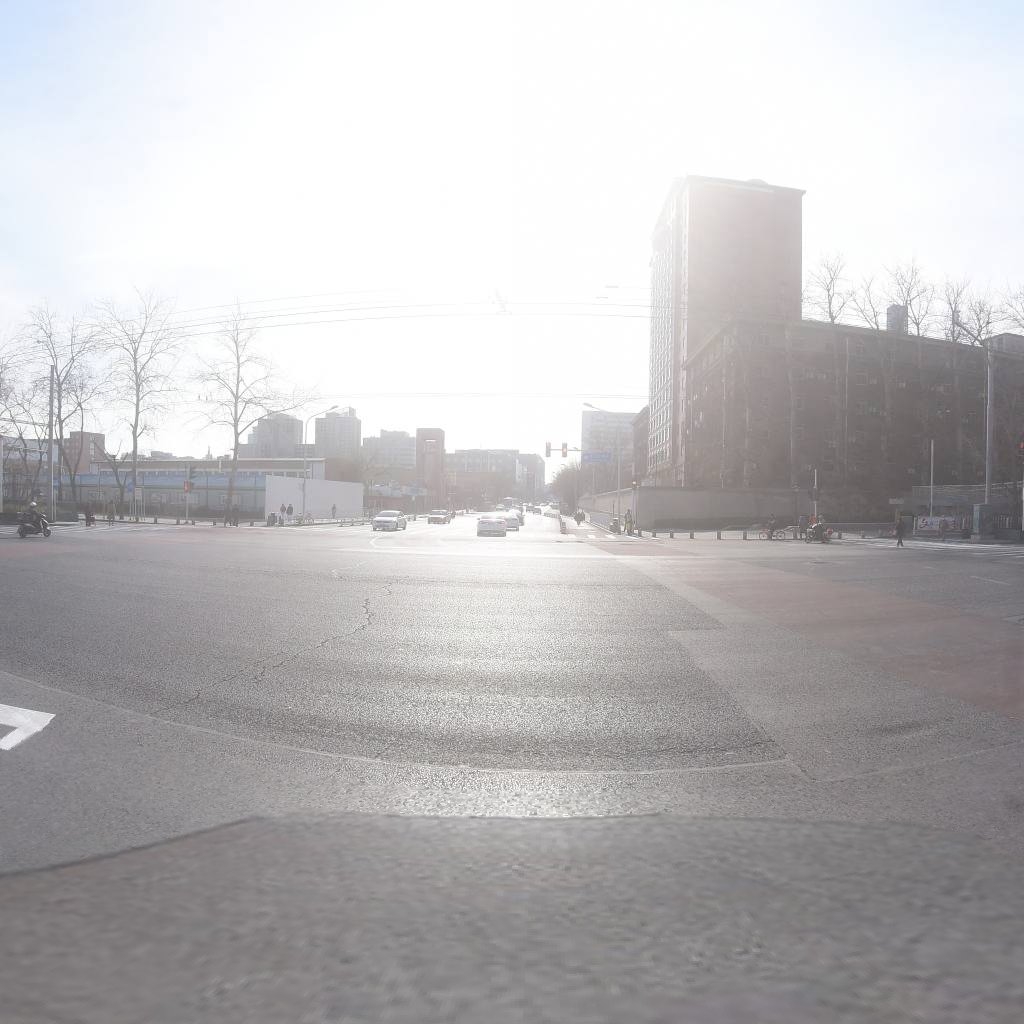
Region: Xicheng
Road damage annotations: longitudinal crack, transverse crack